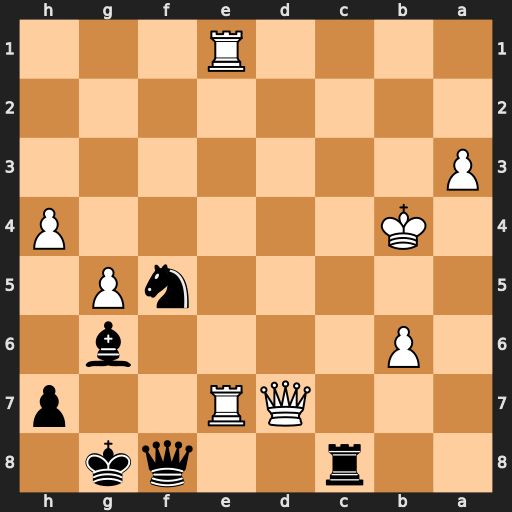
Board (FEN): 2r2qk1/3QR2p/1P4b1/5nP1/1K5P/P7/8/4R3
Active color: b
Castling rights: -
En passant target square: -
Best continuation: Nxe7 Qxe7 Qf4+